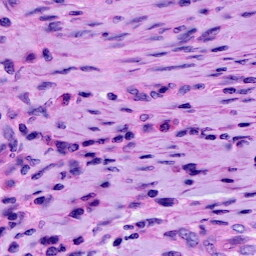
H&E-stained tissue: Cervix